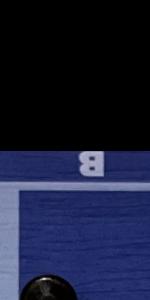
Label: Empty